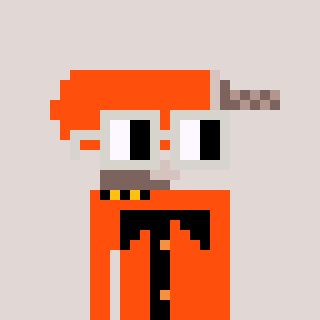
a pixel art character with square light gray glasses, a drill-shaped head and a orange-colored body on a warm background